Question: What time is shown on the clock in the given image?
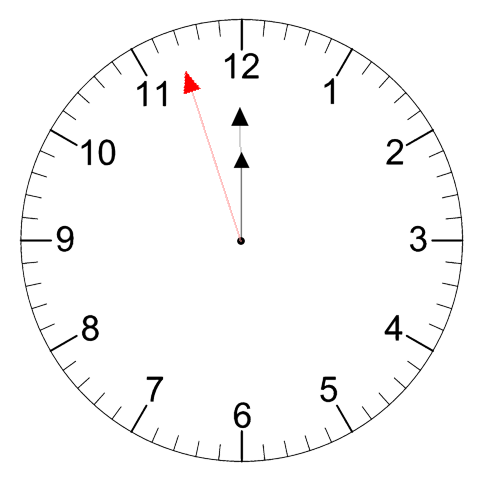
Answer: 11:59:57